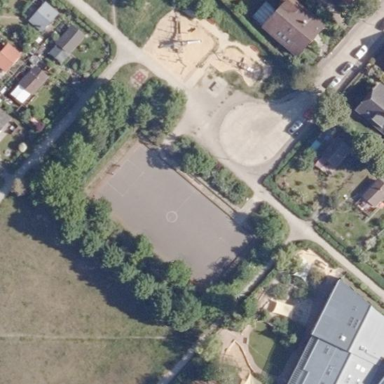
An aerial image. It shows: Park.